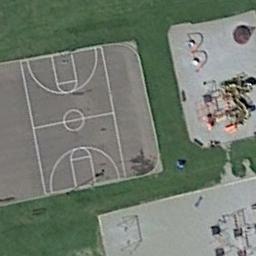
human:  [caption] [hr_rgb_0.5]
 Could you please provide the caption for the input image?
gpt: There is a basketball court on the left .

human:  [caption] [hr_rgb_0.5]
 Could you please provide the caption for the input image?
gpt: The basketball court and other playgrounds are on the lawn .

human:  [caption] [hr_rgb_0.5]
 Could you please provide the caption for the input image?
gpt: There is a basketball court in the middle of grass next to an open place .

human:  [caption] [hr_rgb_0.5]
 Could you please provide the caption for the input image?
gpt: A basketball court on the lawn and some recreational facilities beside .

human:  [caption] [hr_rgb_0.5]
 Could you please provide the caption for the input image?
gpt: There is an open space next to the  basketball court .